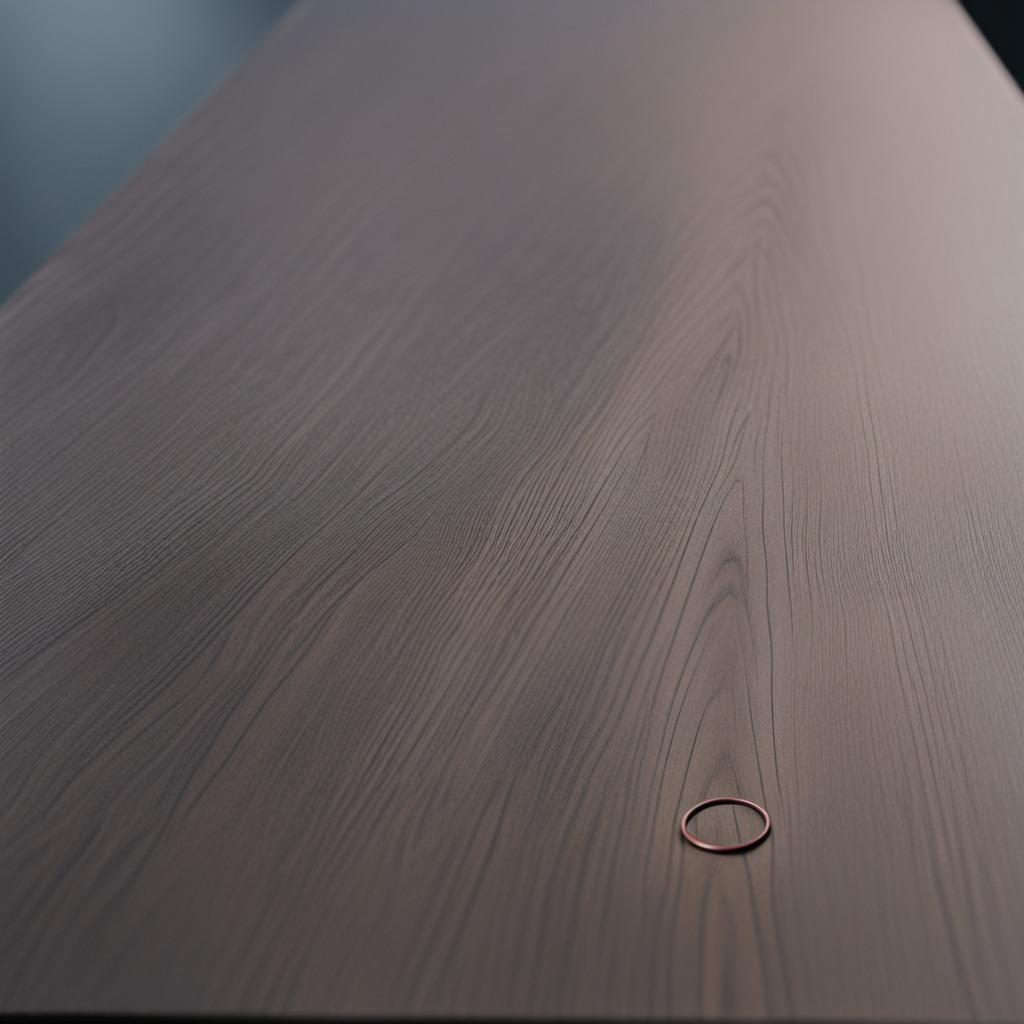
A rubber O-ring is lying on the table.